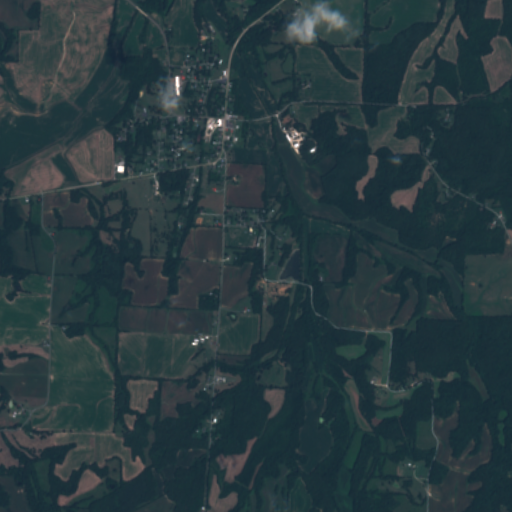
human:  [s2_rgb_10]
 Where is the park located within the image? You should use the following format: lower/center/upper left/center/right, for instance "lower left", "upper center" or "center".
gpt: The park is located in the upper center of the image.
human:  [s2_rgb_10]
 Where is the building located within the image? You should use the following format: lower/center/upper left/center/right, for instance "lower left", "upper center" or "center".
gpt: There is no building in the image.